Question: How do I add some spaces between each row of the table. I try this
'''
<p:dataTable styleClass="yourTableClass">
<p:column style="background-color: ##EFF2F9">
//Content here
</p:column>
</p:dataTable>
'''
but it does not work
I used primefaces 2.2.1

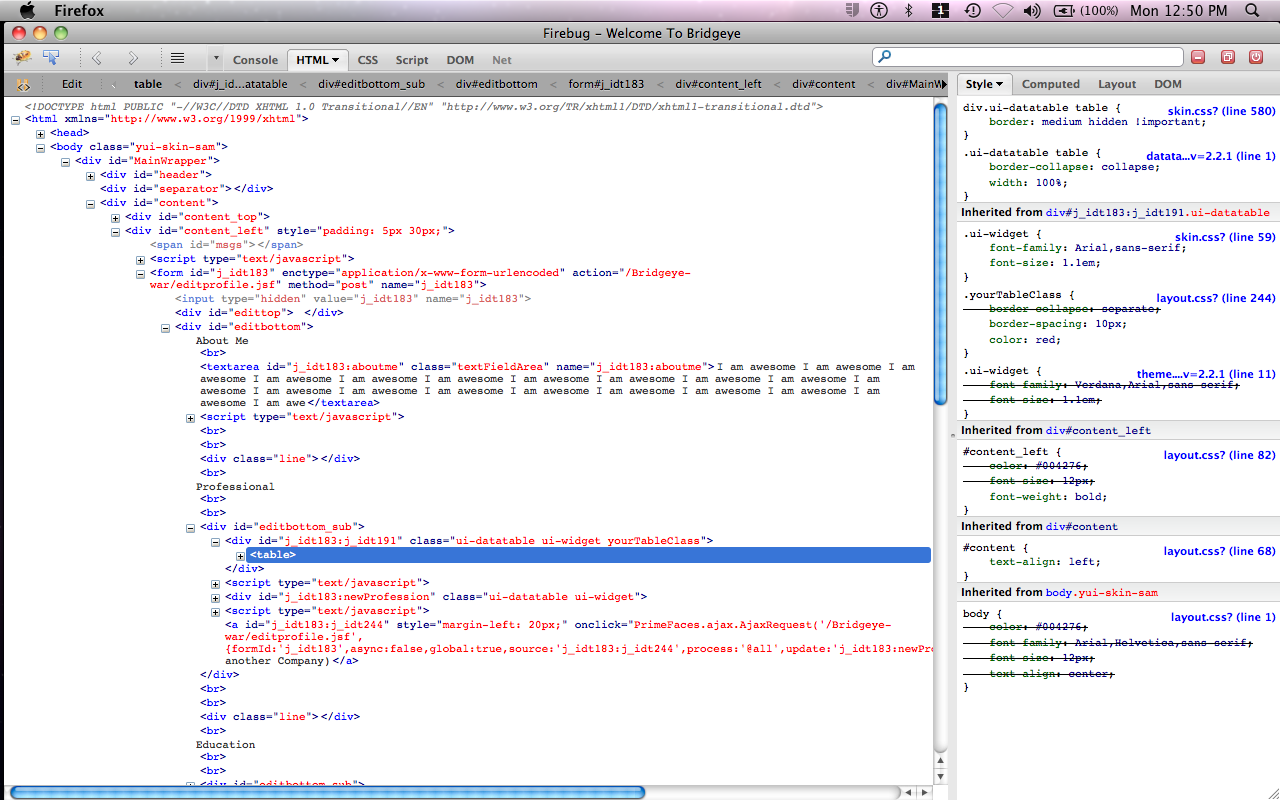
Answer: Firstly, check your browser make/version: 'border-spacing' is <URL>. This way the 'border-spacing' won't work.
Thus, all with all this should work, including the IE6/7 hack on the last declaration:
'''
.yourTableClass {
border-collapse: separate;
border-spacing: 10px;
*border-collapse: expression('separate', cellSpacing = '10px');
}
'''
with
'''
<p:dataTable styleClass="yourTableClass">
'''
---
: as per the screenshot and the comments, PrimeFaces wraps the generated HTML '<table>' inside a '<div>' and applies the 'style'/'styleClass' on it instead of on the wrapped '<table>'. I did not expect that. In such case, you need the following CSS declaration instead:
'''
.yourTableClass table {
border-collapse: separate;
border-spacing: 10px;
*border-collapse: expression('separate', cellSpacing = '10px');
}
'''